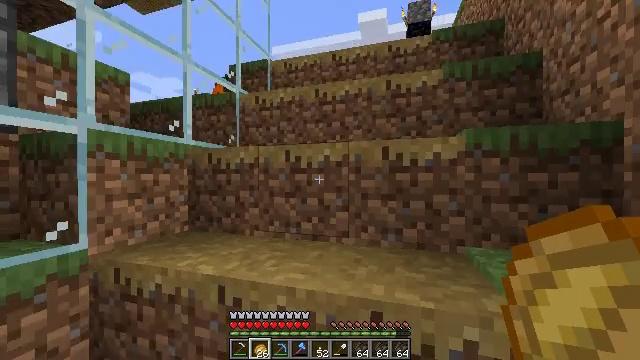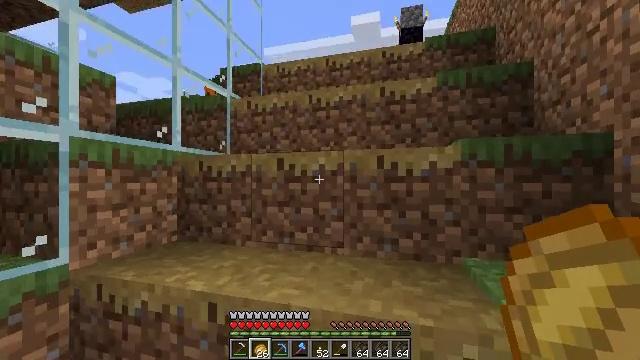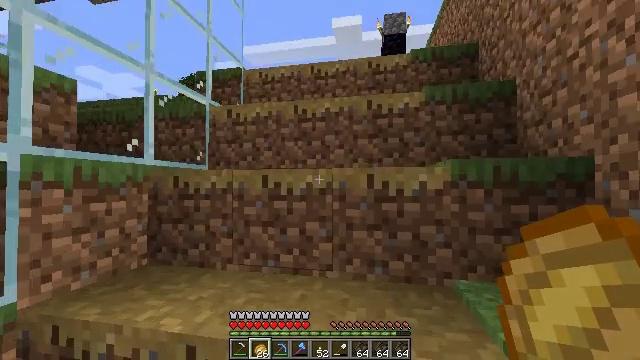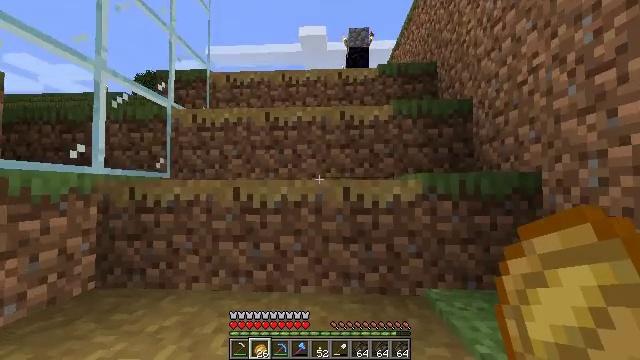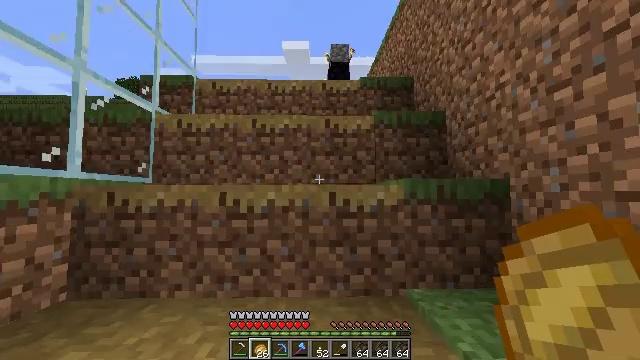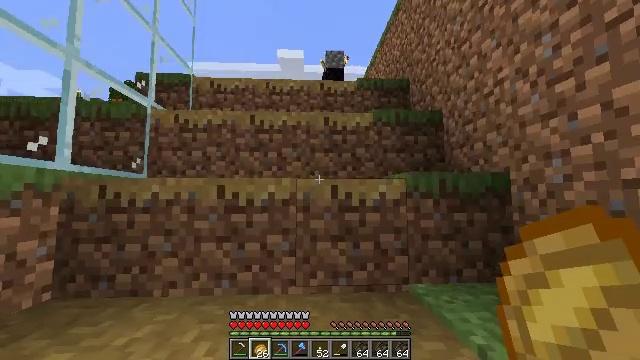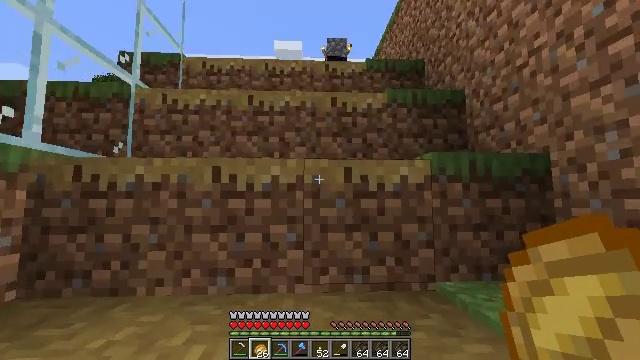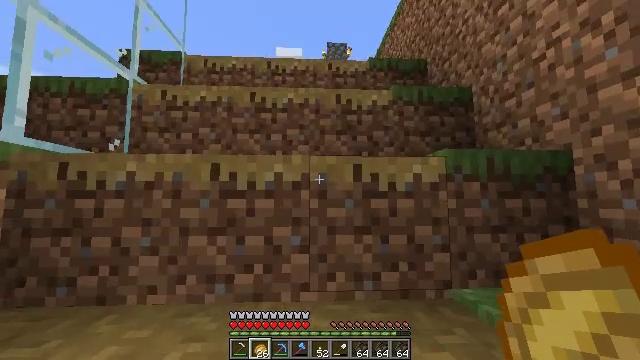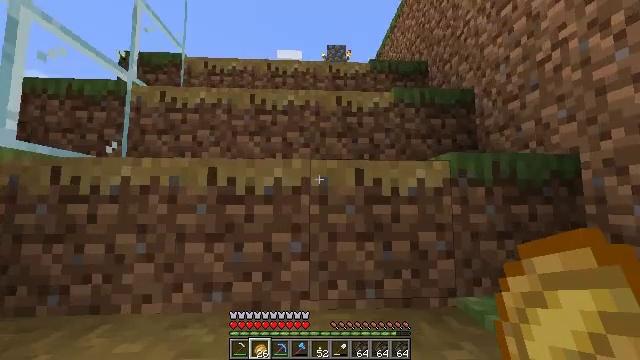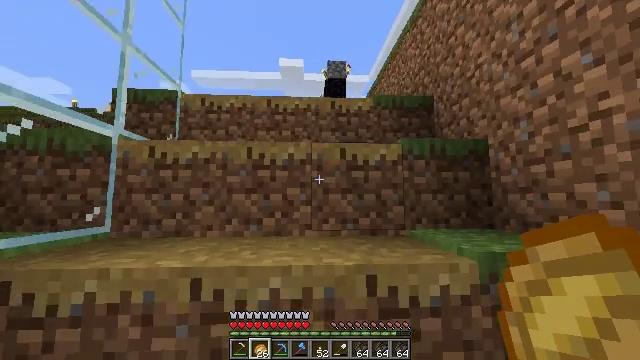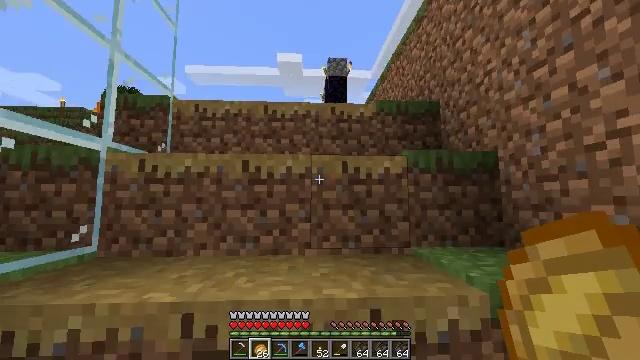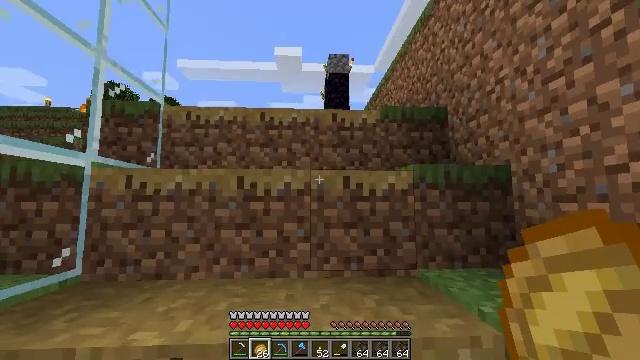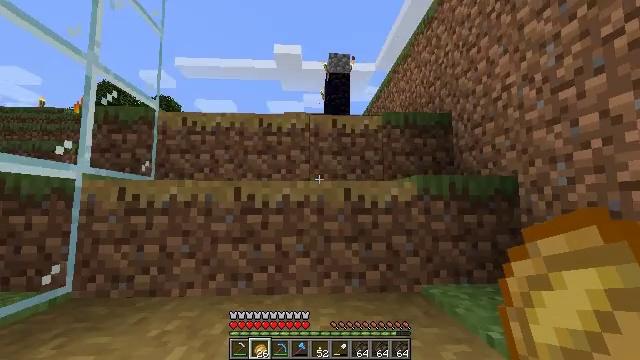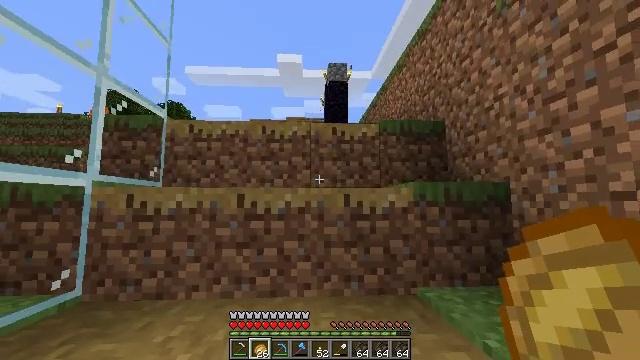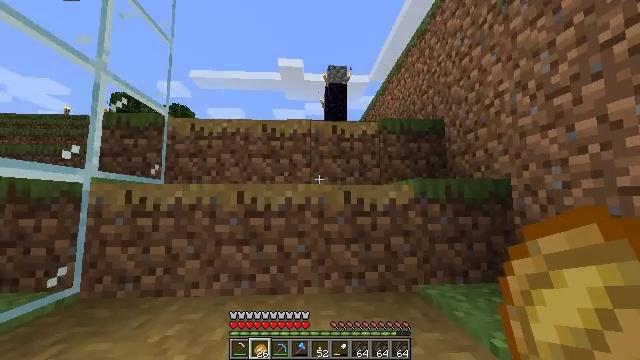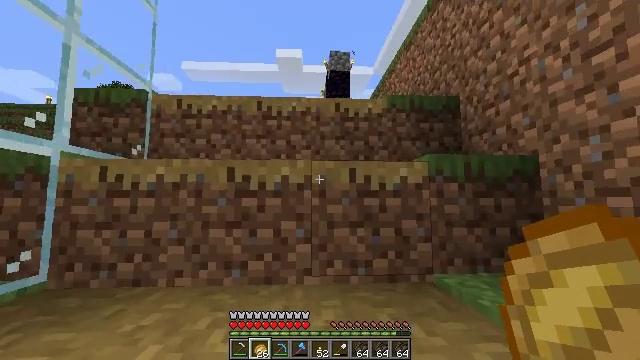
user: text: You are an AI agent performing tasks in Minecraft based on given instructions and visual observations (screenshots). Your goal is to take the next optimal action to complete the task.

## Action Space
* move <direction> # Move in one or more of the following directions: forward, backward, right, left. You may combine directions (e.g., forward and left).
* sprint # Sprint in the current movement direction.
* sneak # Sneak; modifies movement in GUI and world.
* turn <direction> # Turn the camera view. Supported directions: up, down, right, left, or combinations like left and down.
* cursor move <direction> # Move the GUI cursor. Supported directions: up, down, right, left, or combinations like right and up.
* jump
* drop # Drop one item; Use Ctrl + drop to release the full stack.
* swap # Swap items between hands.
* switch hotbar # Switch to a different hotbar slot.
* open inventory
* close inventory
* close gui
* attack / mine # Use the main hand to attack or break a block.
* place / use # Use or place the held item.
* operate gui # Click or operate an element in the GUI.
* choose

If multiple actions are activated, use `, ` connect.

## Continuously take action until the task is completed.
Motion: motion action
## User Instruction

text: Use dried kelp to make a dried kelp block.
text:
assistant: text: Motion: move forward, turn right, jump
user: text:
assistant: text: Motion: move forward, turn right, jump
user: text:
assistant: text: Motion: move forward, turn right, jump
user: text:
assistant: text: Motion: move forward, turn right and up, jump
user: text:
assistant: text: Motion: move forward, turn right and up, jump
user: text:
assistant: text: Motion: move forward, sprint, jump
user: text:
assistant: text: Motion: move forward, sprint, jump
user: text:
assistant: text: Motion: move forward, sprint, jump
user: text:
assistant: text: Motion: move forward, sprint, jump
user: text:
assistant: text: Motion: move forward, sprint, jump
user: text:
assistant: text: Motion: move forward, jump
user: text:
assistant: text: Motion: move forward, jump
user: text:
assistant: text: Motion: move forward, jump
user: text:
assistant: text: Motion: move forward, jump
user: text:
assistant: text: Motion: move forward, jump
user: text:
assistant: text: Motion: move forward, jump
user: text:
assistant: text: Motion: move forward, sprint, jump
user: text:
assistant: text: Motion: move forward, sprint, jump
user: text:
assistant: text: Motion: move forward, sprint, jump
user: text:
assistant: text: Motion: move forward, sprint, jump
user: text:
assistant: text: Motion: move forward, jump
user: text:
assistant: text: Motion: move forward, jump
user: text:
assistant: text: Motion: move forward, turn right, jump
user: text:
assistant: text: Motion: move forward, jump
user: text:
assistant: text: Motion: move forward, jump
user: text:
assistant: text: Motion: move forward, sprint, jump
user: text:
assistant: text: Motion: move forward, sprint, jump
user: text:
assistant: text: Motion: move forward, sprint, jump
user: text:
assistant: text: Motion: move forward, sprint, jump
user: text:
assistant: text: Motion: move forward, jump